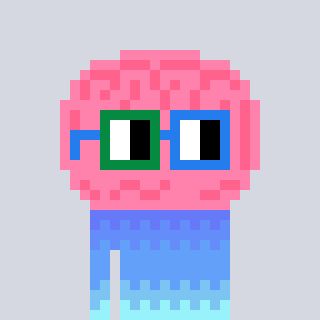
a pixel art character with square green and blue glasses, a brain-shaped head and a teal-colored body on a cool background